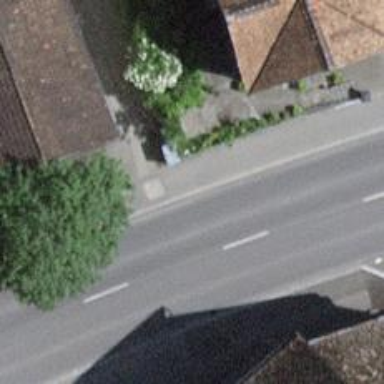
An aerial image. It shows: Driveway.